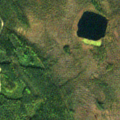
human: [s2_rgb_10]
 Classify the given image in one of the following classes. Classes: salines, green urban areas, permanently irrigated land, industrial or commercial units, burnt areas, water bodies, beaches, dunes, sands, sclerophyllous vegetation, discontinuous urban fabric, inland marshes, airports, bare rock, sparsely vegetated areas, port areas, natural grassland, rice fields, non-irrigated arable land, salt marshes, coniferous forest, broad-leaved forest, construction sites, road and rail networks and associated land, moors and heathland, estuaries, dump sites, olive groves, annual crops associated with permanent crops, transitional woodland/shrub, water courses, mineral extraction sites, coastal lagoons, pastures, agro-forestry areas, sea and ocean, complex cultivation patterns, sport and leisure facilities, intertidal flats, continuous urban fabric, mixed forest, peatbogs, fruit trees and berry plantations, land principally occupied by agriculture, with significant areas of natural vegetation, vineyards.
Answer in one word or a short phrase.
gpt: coniferous forest, mixed forest, transitional woodland/shrub, peatbogs